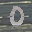
Label: 0